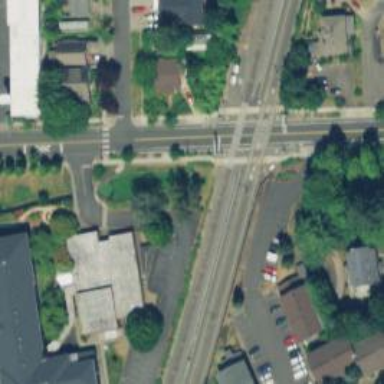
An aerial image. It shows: Railway crossing.